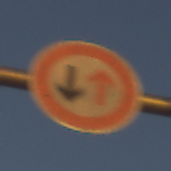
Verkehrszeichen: VorrangDesGegenverkehrs
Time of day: SunriseSunset
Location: Outdoor (Nature)
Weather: Clear
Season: NotSpecified
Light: Natural